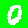
Digit: 0